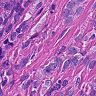
Metastatic tissue present: yes